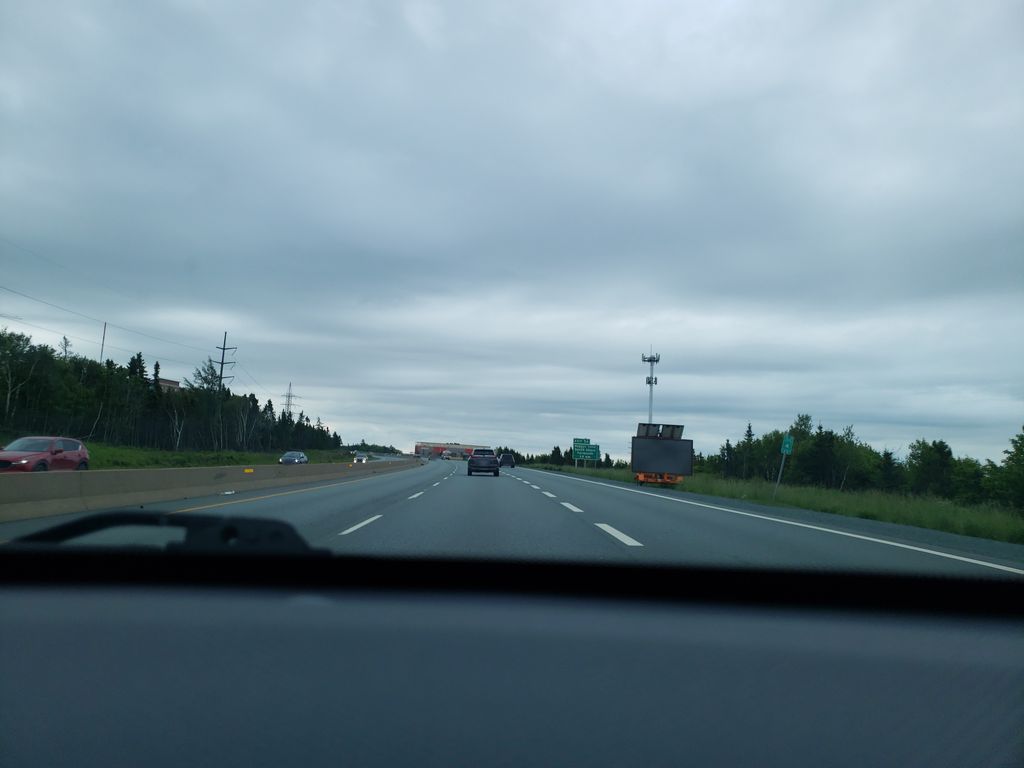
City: halifax